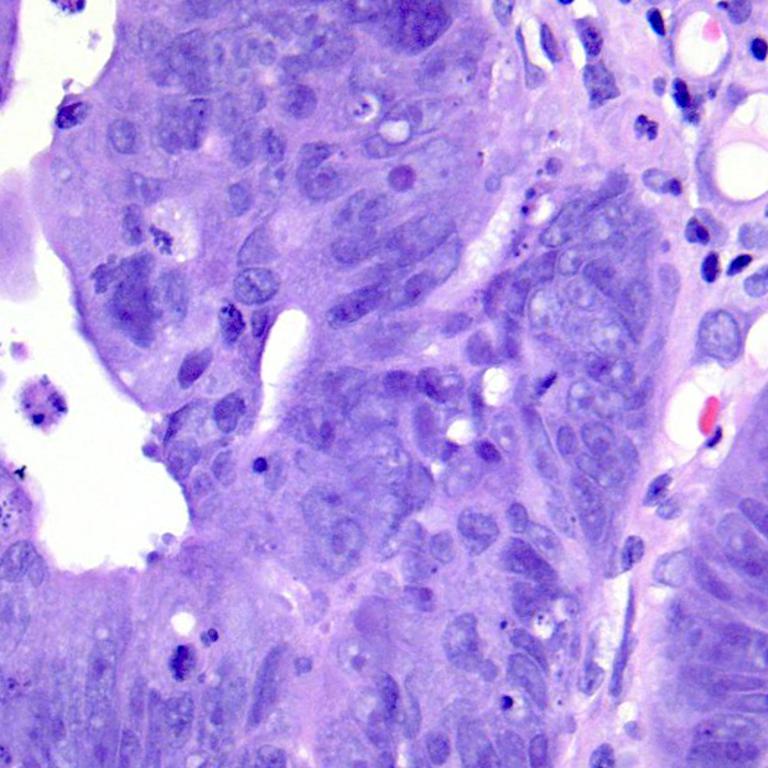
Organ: colon
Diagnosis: adenocarcinomas